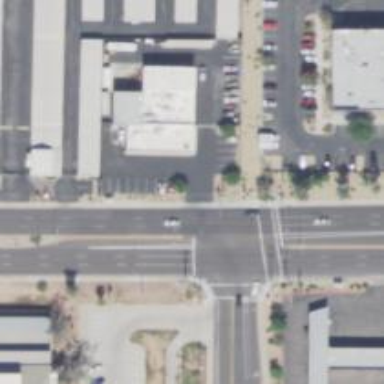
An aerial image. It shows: Solid stop line on the road.